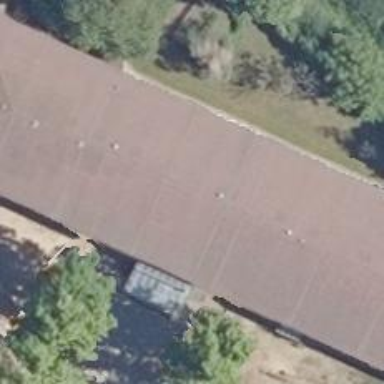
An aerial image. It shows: Kindergarten.